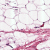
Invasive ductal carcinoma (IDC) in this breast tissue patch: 0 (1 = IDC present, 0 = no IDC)